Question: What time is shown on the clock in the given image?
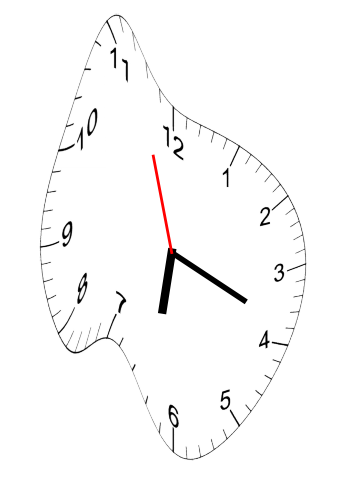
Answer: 06:18:57